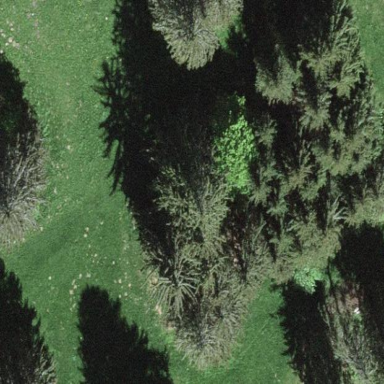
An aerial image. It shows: Serene woodland landscape.